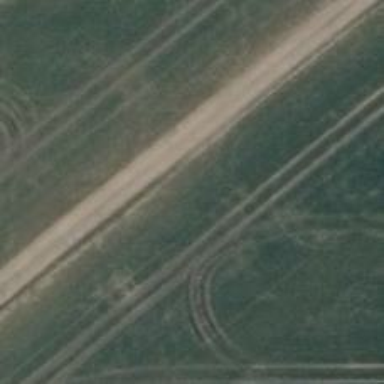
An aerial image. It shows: Track with grade2 tracktype.